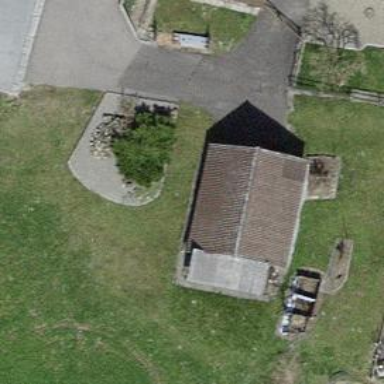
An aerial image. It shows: Shed building.